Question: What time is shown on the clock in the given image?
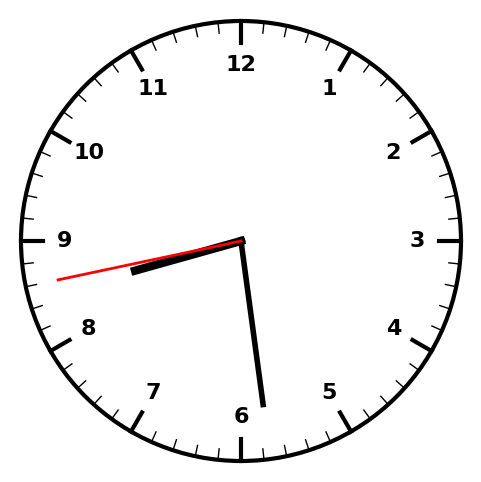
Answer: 08:28:43